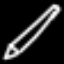
Label: pencil